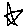
Label: star